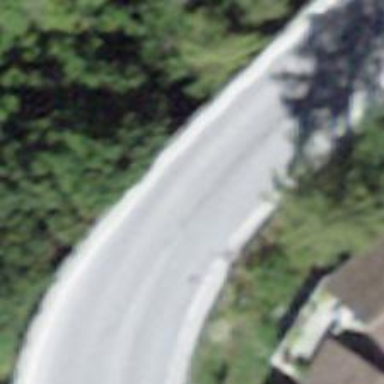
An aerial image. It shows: Tertiary road.